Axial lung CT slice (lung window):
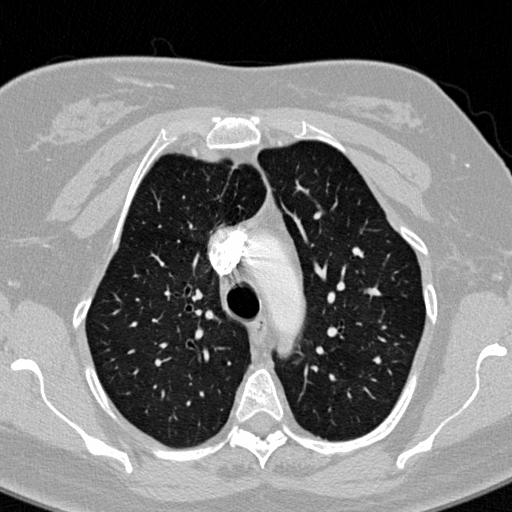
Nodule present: no